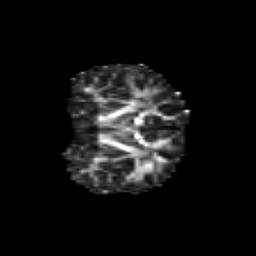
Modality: FA
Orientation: coronal
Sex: female
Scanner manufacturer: siemens
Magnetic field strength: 3 T
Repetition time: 5 s
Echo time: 0.071 s